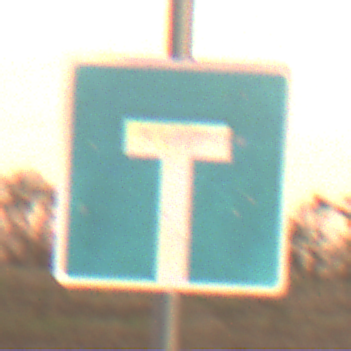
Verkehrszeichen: Sackgasse
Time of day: SunriseSunset
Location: Outdoor (Nature)
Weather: PartlyCloudy
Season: NotSpecified
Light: Natural